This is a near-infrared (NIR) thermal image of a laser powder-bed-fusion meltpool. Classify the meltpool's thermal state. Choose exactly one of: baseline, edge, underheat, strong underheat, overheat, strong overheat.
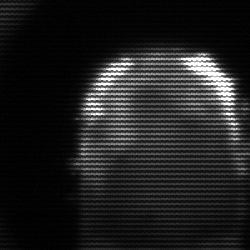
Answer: baseline